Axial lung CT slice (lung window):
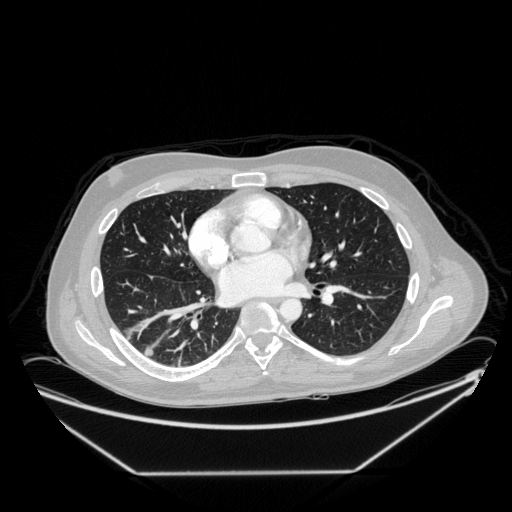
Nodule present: yes
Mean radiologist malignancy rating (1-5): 2.75